I will show an image sequence of human cooking. I have annotated the images with numbered circles. Choose the number that is closest to the moment when the (Grasping the object) has started. You are a five-time world champion in this game. Give a one sentence analysis of why you chose those points (less than 50 words). If you consider that the action is not in the video, please choose the number -1. Provide your answer at the end in a json file of this format: {"points": []}
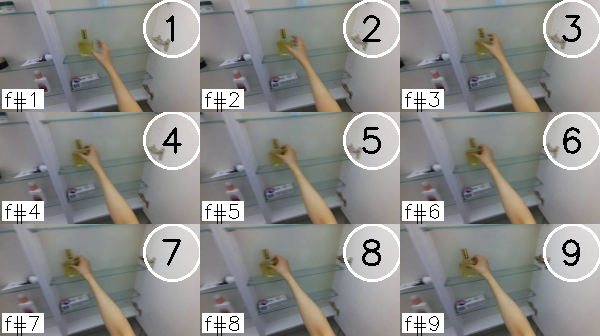
Frame 5 shows the clearest moment of hand-object contact.
{"points": [5]}